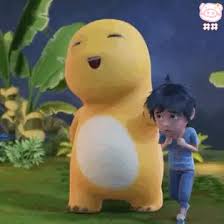
Label: nailong